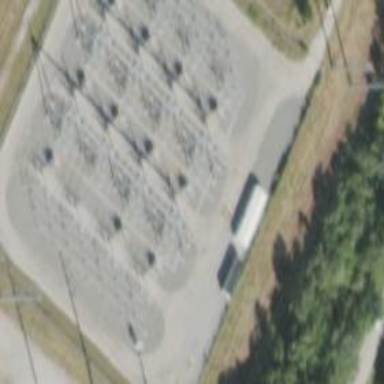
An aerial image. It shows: Power substation with fence around it. The substation is used for switching.